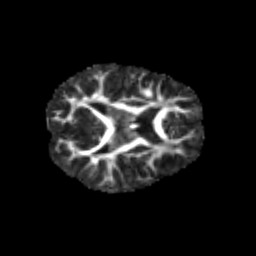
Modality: FA
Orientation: axial
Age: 7
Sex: female
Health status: healthy